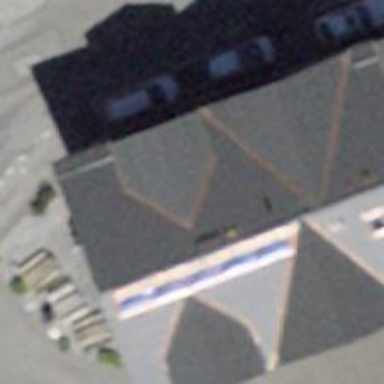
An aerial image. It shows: Pub.